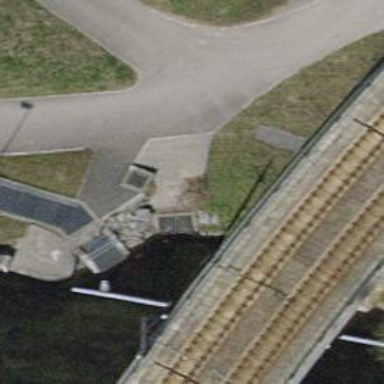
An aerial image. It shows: Canal.